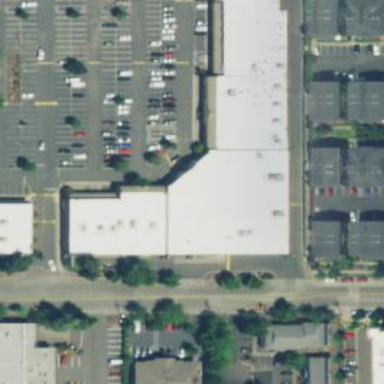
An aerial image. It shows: Department store building.